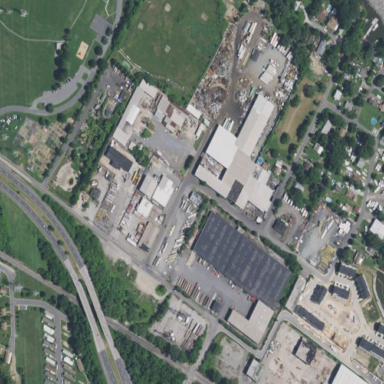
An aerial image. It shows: Industrial area.